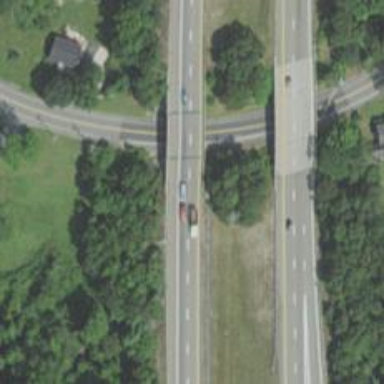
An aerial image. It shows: Motorway bridge.